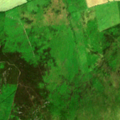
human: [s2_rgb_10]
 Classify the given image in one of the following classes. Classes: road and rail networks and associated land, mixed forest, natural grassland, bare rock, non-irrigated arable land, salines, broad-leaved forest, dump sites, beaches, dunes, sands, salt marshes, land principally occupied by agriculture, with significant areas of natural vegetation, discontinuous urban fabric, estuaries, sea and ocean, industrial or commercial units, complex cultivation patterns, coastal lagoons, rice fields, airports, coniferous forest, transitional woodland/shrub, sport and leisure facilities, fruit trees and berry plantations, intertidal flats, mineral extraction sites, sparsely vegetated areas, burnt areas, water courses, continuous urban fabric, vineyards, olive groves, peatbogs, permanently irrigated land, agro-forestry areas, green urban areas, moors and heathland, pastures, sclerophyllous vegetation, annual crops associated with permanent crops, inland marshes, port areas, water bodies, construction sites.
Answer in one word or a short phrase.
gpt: pastures, coniferous forest, moors and heathland, peatbogs